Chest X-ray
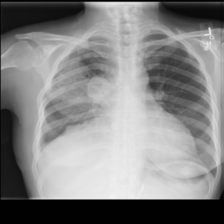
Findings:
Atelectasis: negative
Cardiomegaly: negative
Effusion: negative
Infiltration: positive
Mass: negative
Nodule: negative
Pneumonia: negative
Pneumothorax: negative
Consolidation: negative
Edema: negative
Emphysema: negative
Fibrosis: negative
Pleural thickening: negative
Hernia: negative